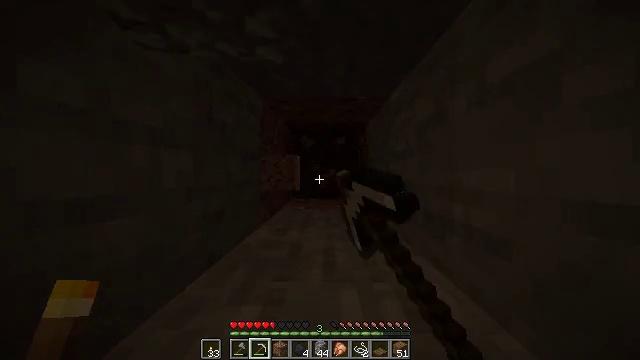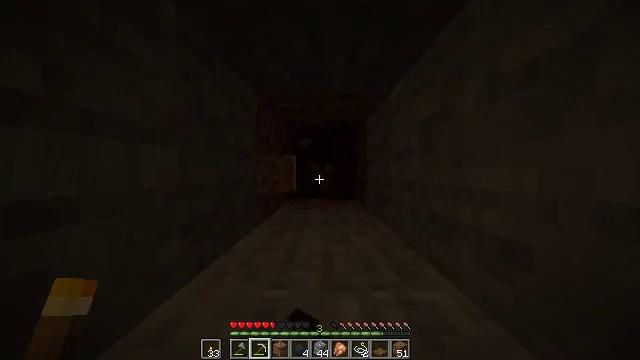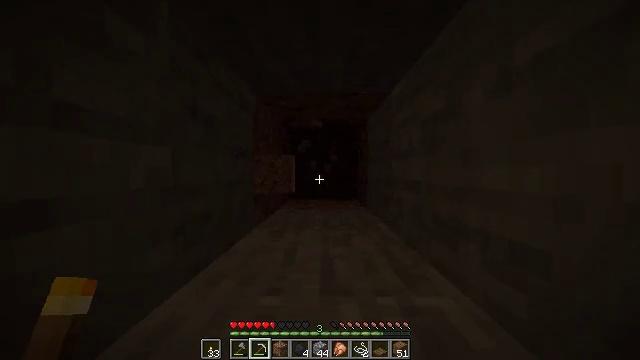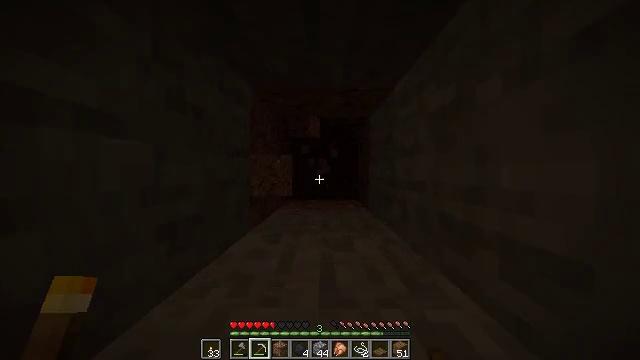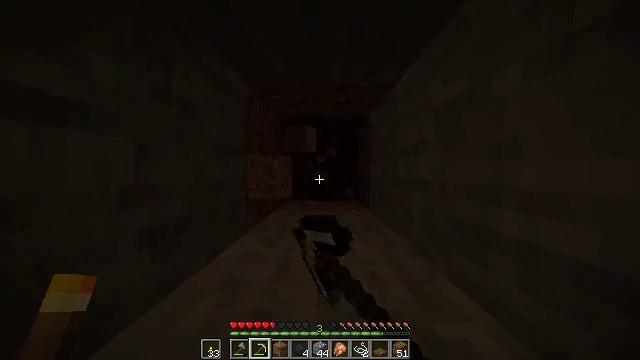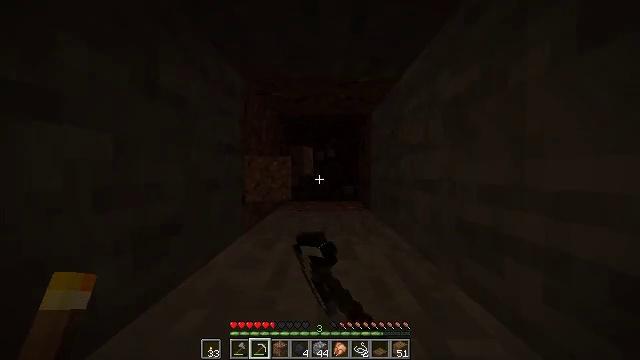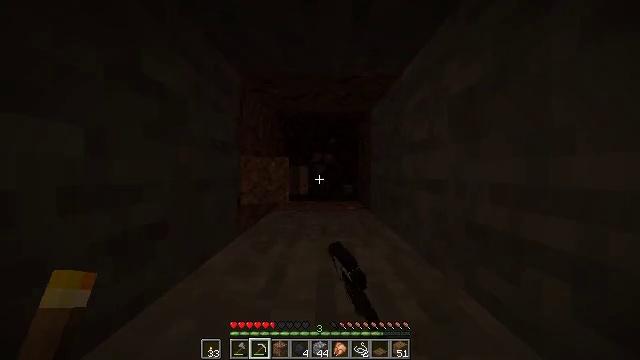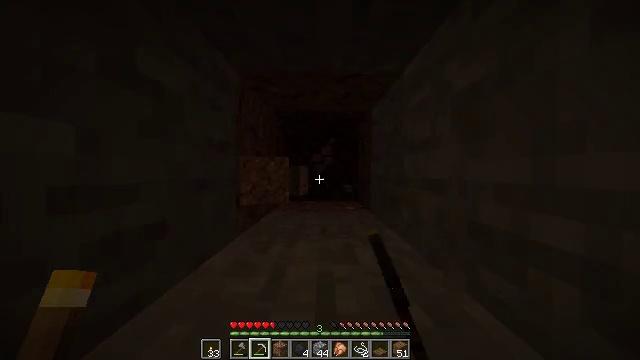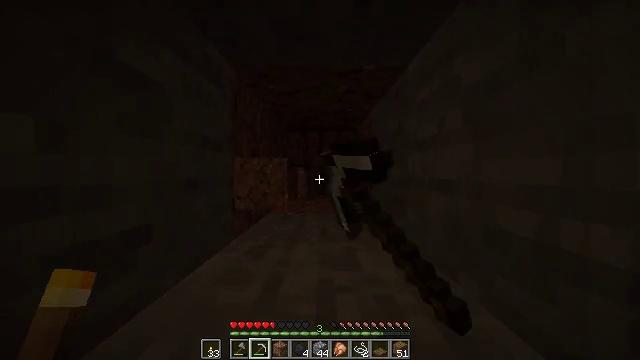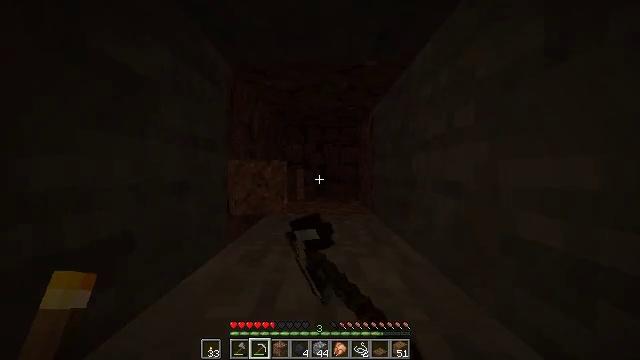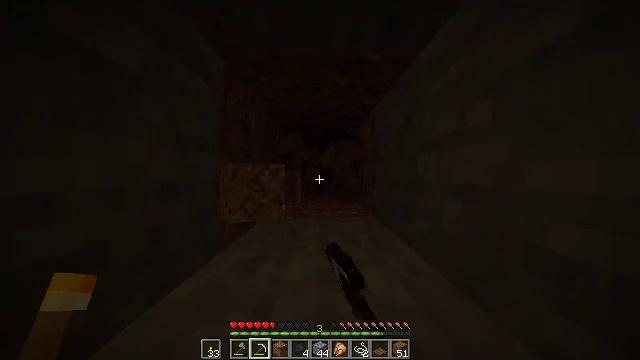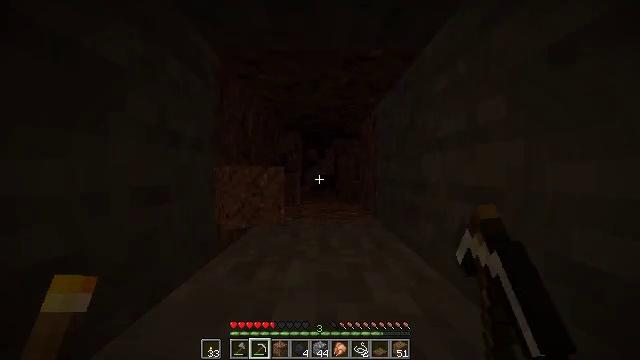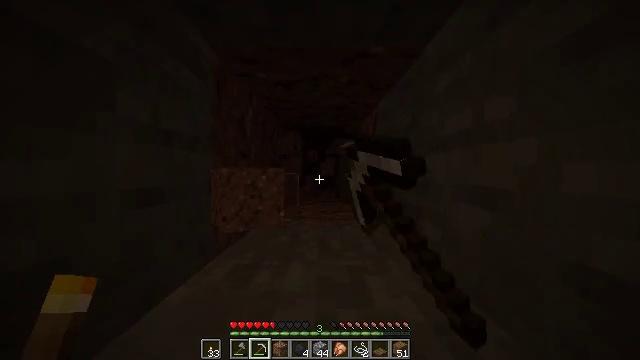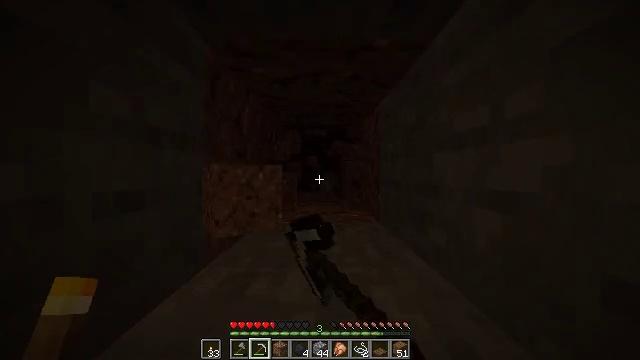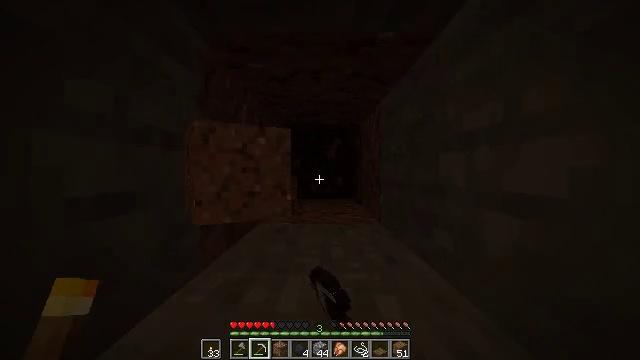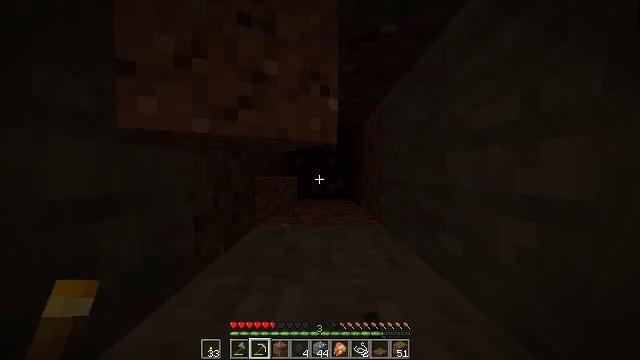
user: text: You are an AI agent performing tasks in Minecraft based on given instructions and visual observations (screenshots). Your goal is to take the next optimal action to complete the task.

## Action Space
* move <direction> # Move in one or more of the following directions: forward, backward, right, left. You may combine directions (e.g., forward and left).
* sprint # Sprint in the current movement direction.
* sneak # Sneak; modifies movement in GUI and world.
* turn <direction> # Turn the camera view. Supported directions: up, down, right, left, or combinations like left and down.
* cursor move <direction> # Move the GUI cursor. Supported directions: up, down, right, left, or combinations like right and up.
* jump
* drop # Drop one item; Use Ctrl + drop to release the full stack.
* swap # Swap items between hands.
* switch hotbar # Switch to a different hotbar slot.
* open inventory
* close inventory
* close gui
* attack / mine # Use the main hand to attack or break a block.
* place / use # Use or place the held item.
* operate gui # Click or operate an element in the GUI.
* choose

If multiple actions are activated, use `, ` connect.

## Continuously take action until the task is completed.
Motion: motion action
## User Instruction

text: Get granite from underground.
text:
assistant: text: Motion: move forward, attack / mine
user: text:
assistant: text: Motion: move forward, attack / mine
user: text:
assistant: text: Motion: move forward, attack / mine
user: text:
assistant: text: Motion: move forward, attack / mine
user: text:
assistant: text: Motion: move forward, attack / mine
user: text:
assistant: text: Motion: move forward, attack / mine
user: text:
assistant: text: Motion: move forward, attack / mine
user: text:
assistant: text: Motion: move forward, attack / mine
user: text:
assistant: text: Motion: move forward, attack / mine
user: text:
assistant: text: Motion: move forward, attack / mine
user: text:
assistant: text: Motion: move forward, attack / mine
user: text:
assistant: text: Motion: move forward, attack / mine
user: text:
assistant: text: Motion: move forward, attack / mine
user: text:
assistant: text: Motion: move forward, attack / mine
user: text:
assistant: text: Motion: move forward, attack / mine
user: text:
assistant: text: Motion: move forward, attack / mine
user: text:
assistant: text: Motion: move forward, attack / mine
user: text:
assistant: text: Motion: move forward, attack / mine
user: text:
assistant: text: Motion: move forward, attack / mine
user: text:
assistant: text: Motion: move forward, attack / mine
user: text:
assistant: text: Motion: move forward, attack / mine
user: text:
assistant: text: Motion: move forward, attack / mine
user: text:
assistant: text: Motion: move forward, attack / mine
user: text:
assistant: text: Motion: move forward, attack / mine
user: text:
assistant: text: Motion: move forward, attack / mine
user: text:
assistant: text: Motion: move forward, attack / mine
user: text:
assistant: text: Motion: attack / mine